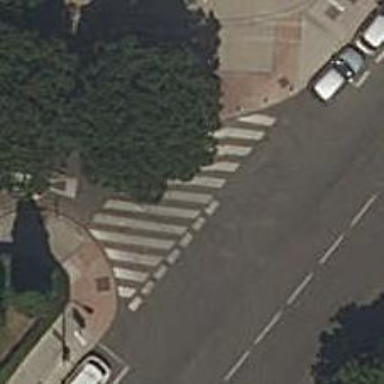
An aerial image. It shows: Pedestrian crossing with zebra markings on the footway.